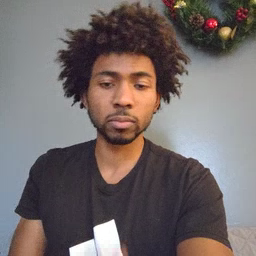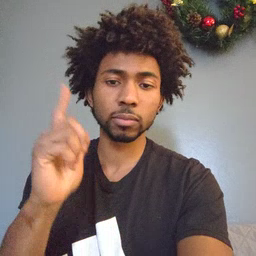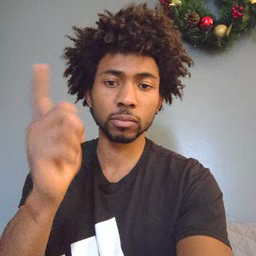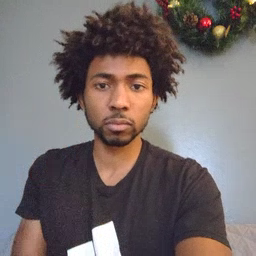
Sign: later